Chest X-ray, AP view. Patient: 29 years old, sex F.
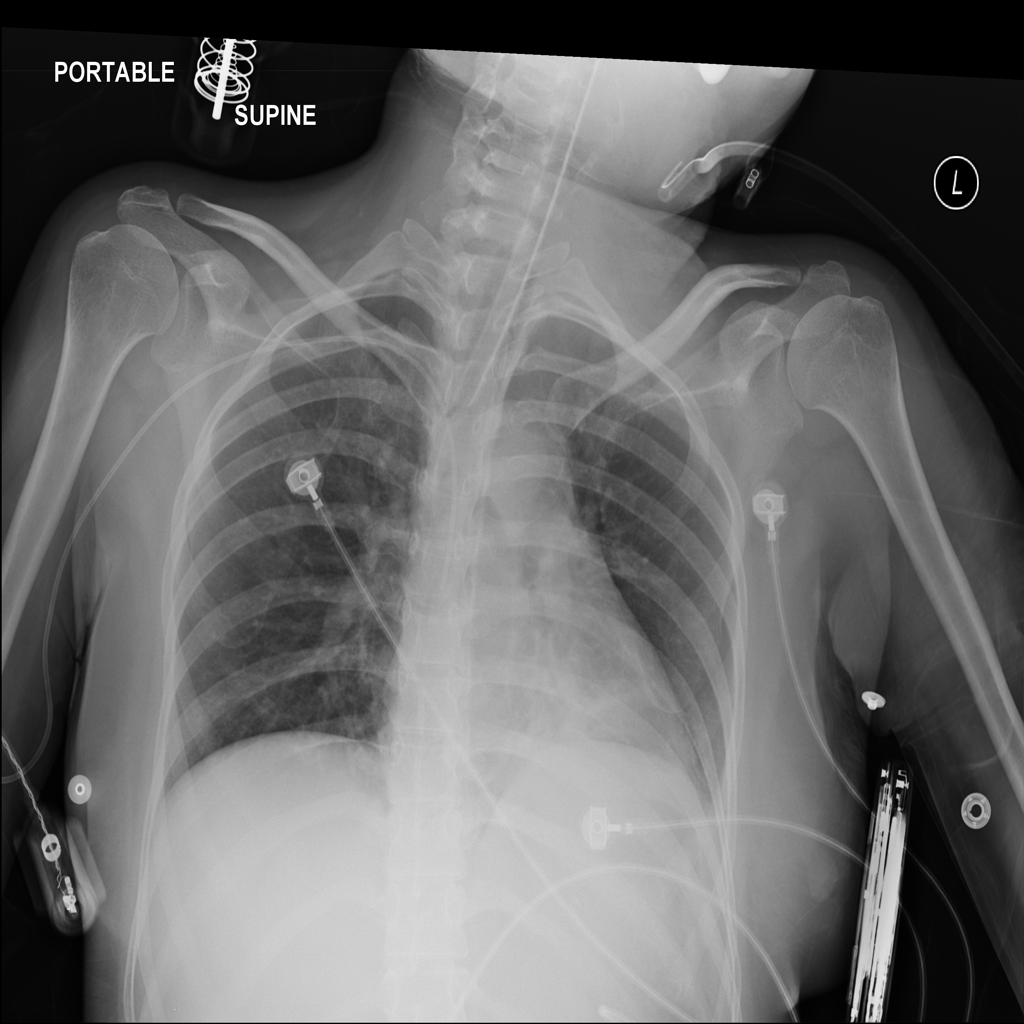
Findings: Consolidation, Infiltration